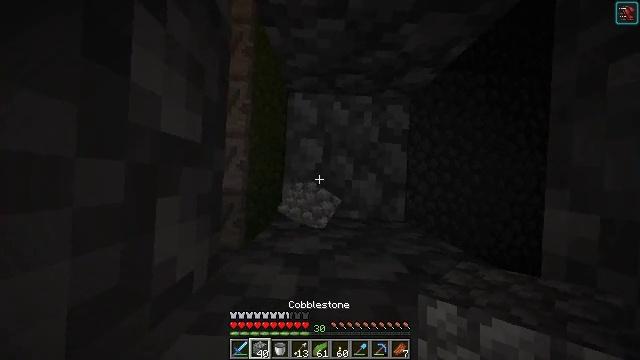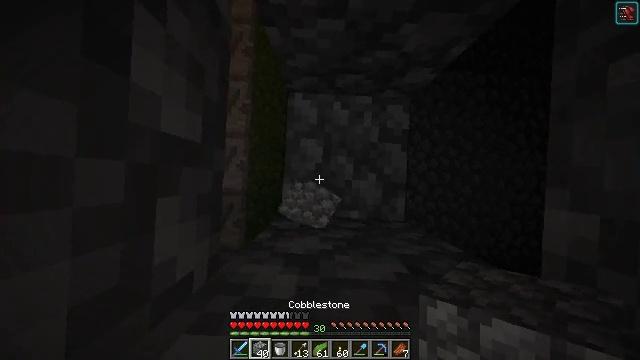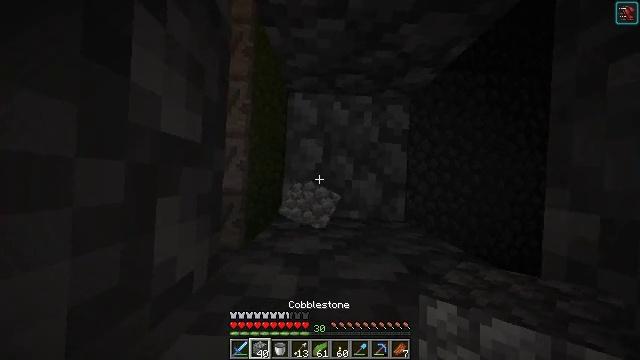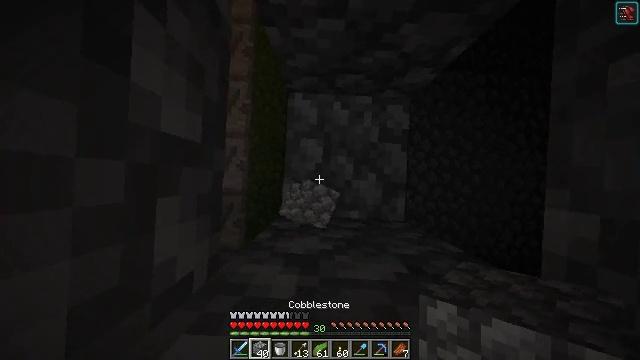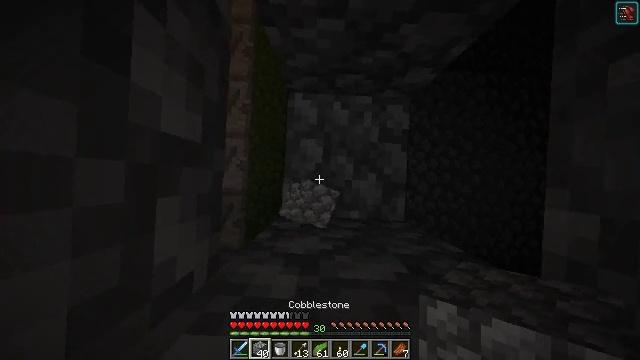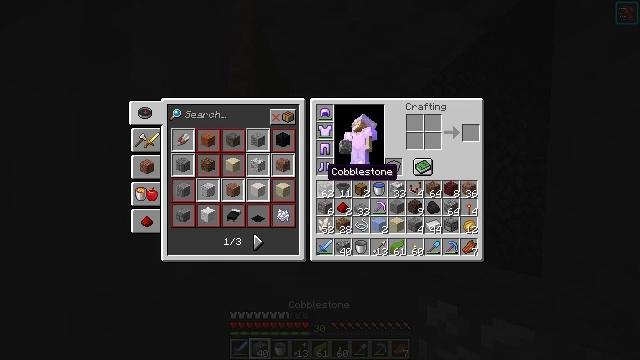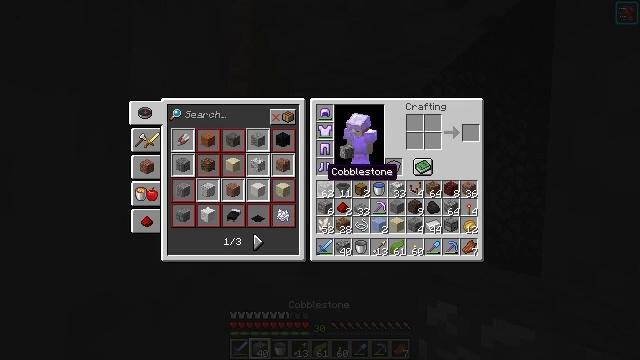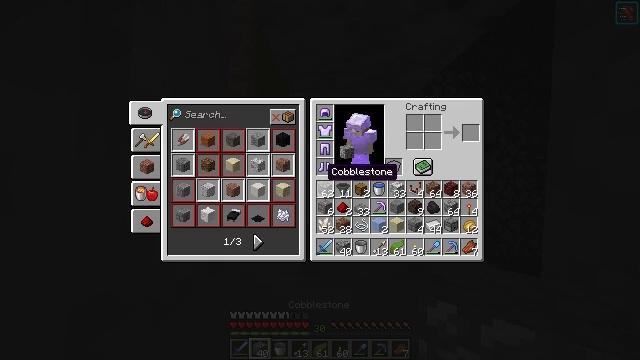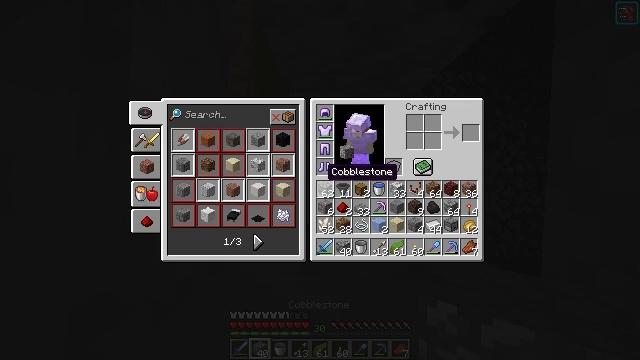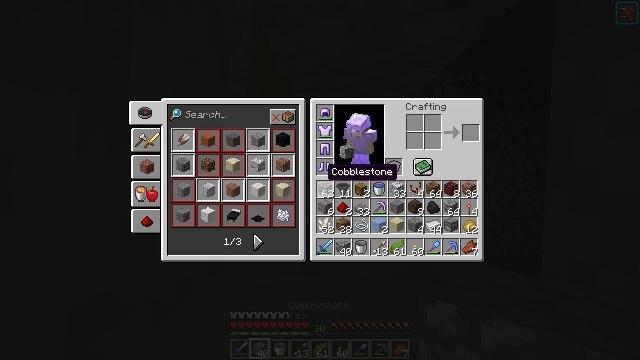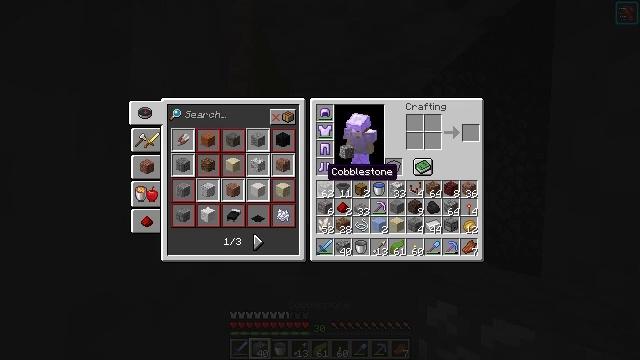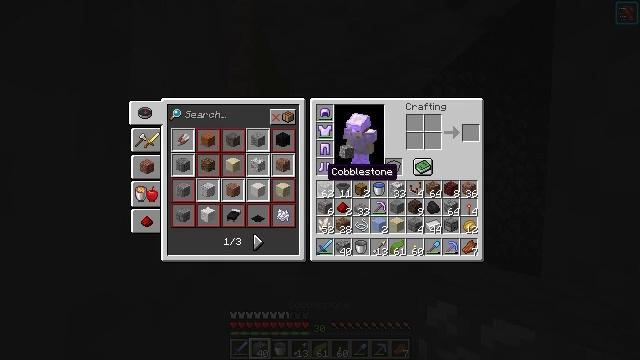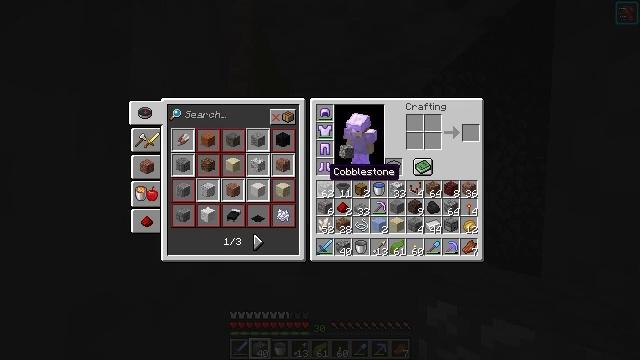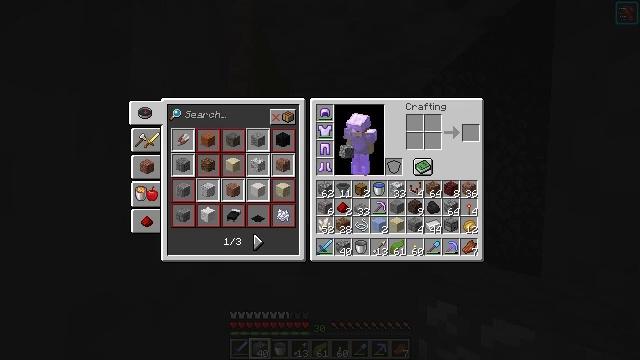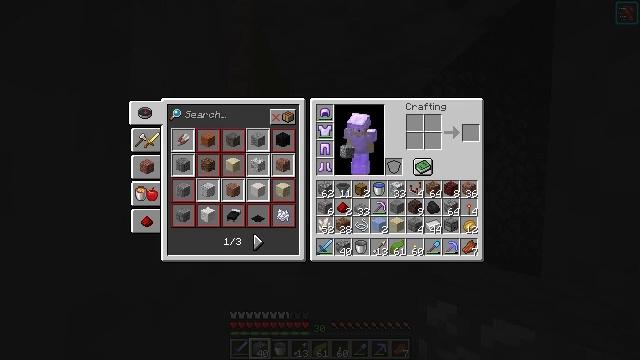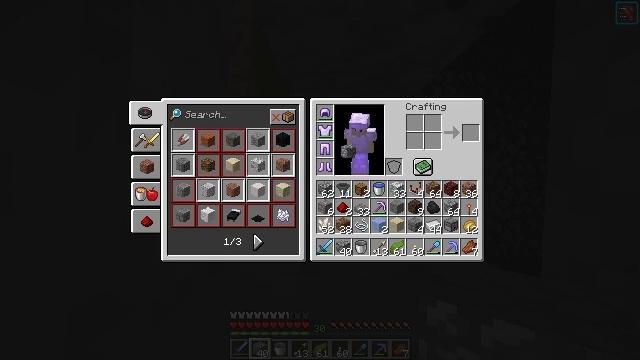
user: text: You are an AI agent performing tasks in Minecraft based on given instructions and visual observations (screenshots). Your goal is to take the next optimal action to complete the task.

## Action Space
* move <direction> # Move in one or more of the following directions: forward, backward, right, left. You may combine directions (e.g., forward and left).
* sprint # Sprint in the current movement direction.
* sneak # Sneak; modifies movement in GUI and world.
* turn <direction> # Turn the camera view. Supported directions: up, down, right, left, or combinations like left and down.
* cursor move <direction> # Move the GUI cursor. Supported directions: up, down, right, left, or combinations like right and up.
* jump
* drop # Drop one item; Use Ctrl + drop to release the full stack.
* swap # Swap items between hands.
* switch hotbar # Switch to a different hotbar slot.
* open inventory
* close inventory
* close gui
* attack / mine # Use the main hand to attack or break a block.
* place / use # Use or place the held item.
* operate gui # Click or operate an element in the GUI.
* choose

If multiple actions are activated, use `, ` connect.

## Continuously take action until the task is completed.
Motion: motion action
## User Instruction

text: Drop a cobblestone slab.
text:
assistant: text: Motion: no_op
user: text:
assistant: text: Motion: no_op
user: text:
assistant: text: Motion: no_op
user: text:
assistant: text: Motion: no_op
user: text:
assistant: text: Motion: open inventory
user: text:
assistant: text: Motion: open inventory
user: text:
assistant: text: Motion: open inventory
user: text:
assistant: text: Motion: no_op
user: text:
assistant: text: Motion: no_op
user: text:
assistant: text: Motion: no_op
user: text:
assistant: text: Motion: no_op
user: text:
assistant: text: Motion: no_op
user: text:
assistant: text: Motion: cursor move right
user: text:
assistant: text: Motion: cursor move right
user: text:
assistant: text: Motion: cursor move right
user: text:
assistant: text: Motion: no_op
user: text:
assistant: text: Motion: no_op
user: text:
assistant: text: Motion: no_op
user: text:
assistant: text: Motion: no_op
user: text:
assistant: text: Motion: cursor move left
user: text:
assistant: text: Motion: no_op
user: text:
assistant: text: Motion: no_op
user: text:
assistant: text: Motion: no_op
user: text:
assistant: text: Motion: no_op
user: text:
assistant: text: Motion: no_op
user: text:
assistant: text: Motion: no_op
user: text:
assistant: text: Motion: no_op
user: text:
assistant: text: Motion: no_op
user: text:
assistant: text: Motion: no_op
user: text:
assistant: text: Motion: no_op